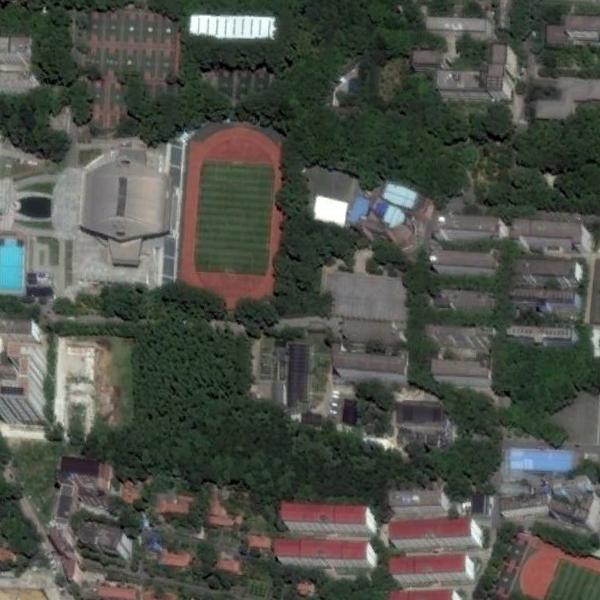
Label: School